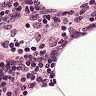
Metastatic tissue present: no